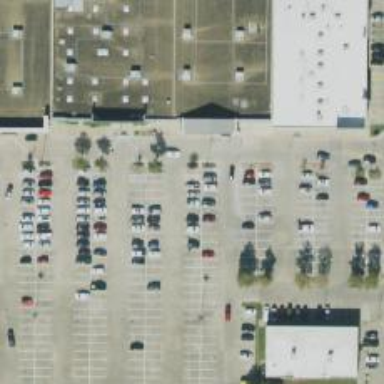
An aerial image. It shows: Parking space is available.